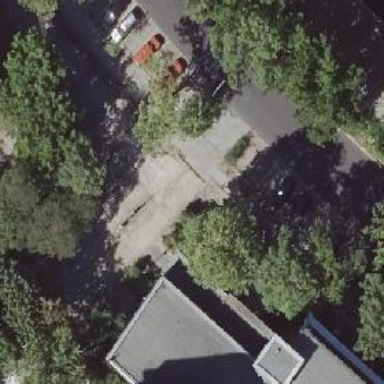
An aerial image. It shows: Concrete driveway with concrete plates.